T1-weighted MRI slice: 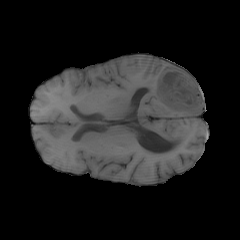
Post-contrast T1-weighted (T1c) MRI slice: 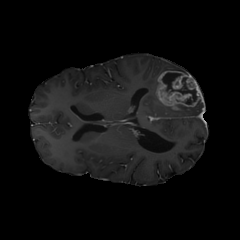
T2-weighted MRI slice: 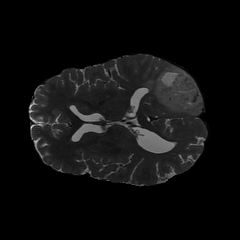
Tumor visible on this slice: yes